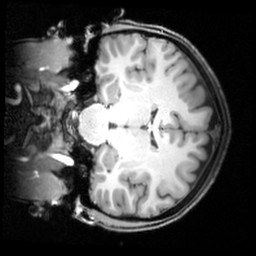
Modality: T1w
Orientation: coronal
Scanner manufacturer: siemens
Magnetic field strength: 3 T
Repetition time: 1.9 s
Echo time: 0.00397 s